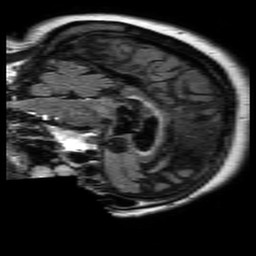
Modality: FLAIR
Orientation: sagittal
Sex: female
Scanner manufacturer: philips
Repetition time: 11 s
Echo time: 0.125 s